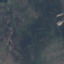
Land use / land cover class: HerbaceousVegetation